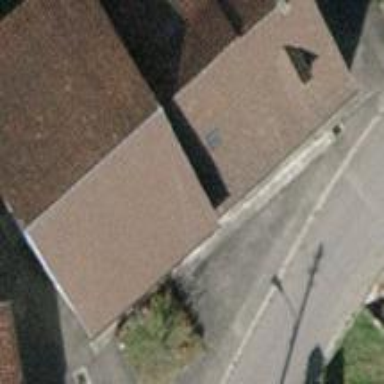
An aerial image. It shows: Detached building with gabled roof.